Question: I am trying to follow <URL> to convert an SSRS instance from Native Mode to SharePoint Integrated Mode.
I am stuck at section "Configure SSRS in SharePoint integrated mode", step 9. As you can see by my screenshot, the option to change the Report Server Mode is disabled.
My SSRS instance is SQL Server 2012 SP1 Enterprise Edition.

Any help is appreciated.
Thanks!
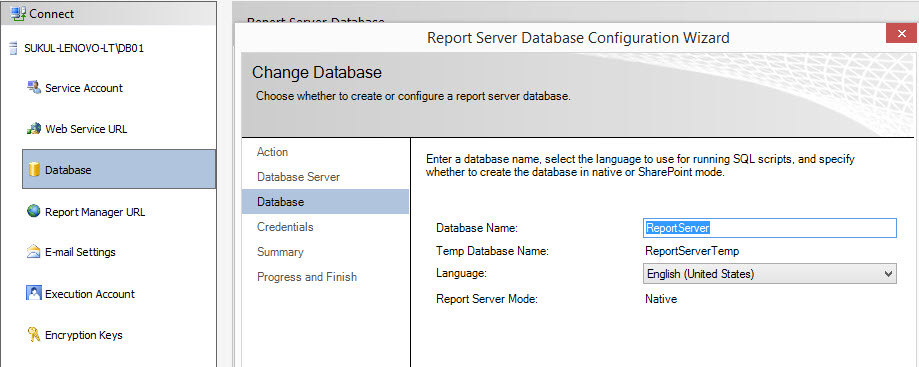
Answer: Looks like a <URL> is required for SQL Server 2012.